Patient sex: M
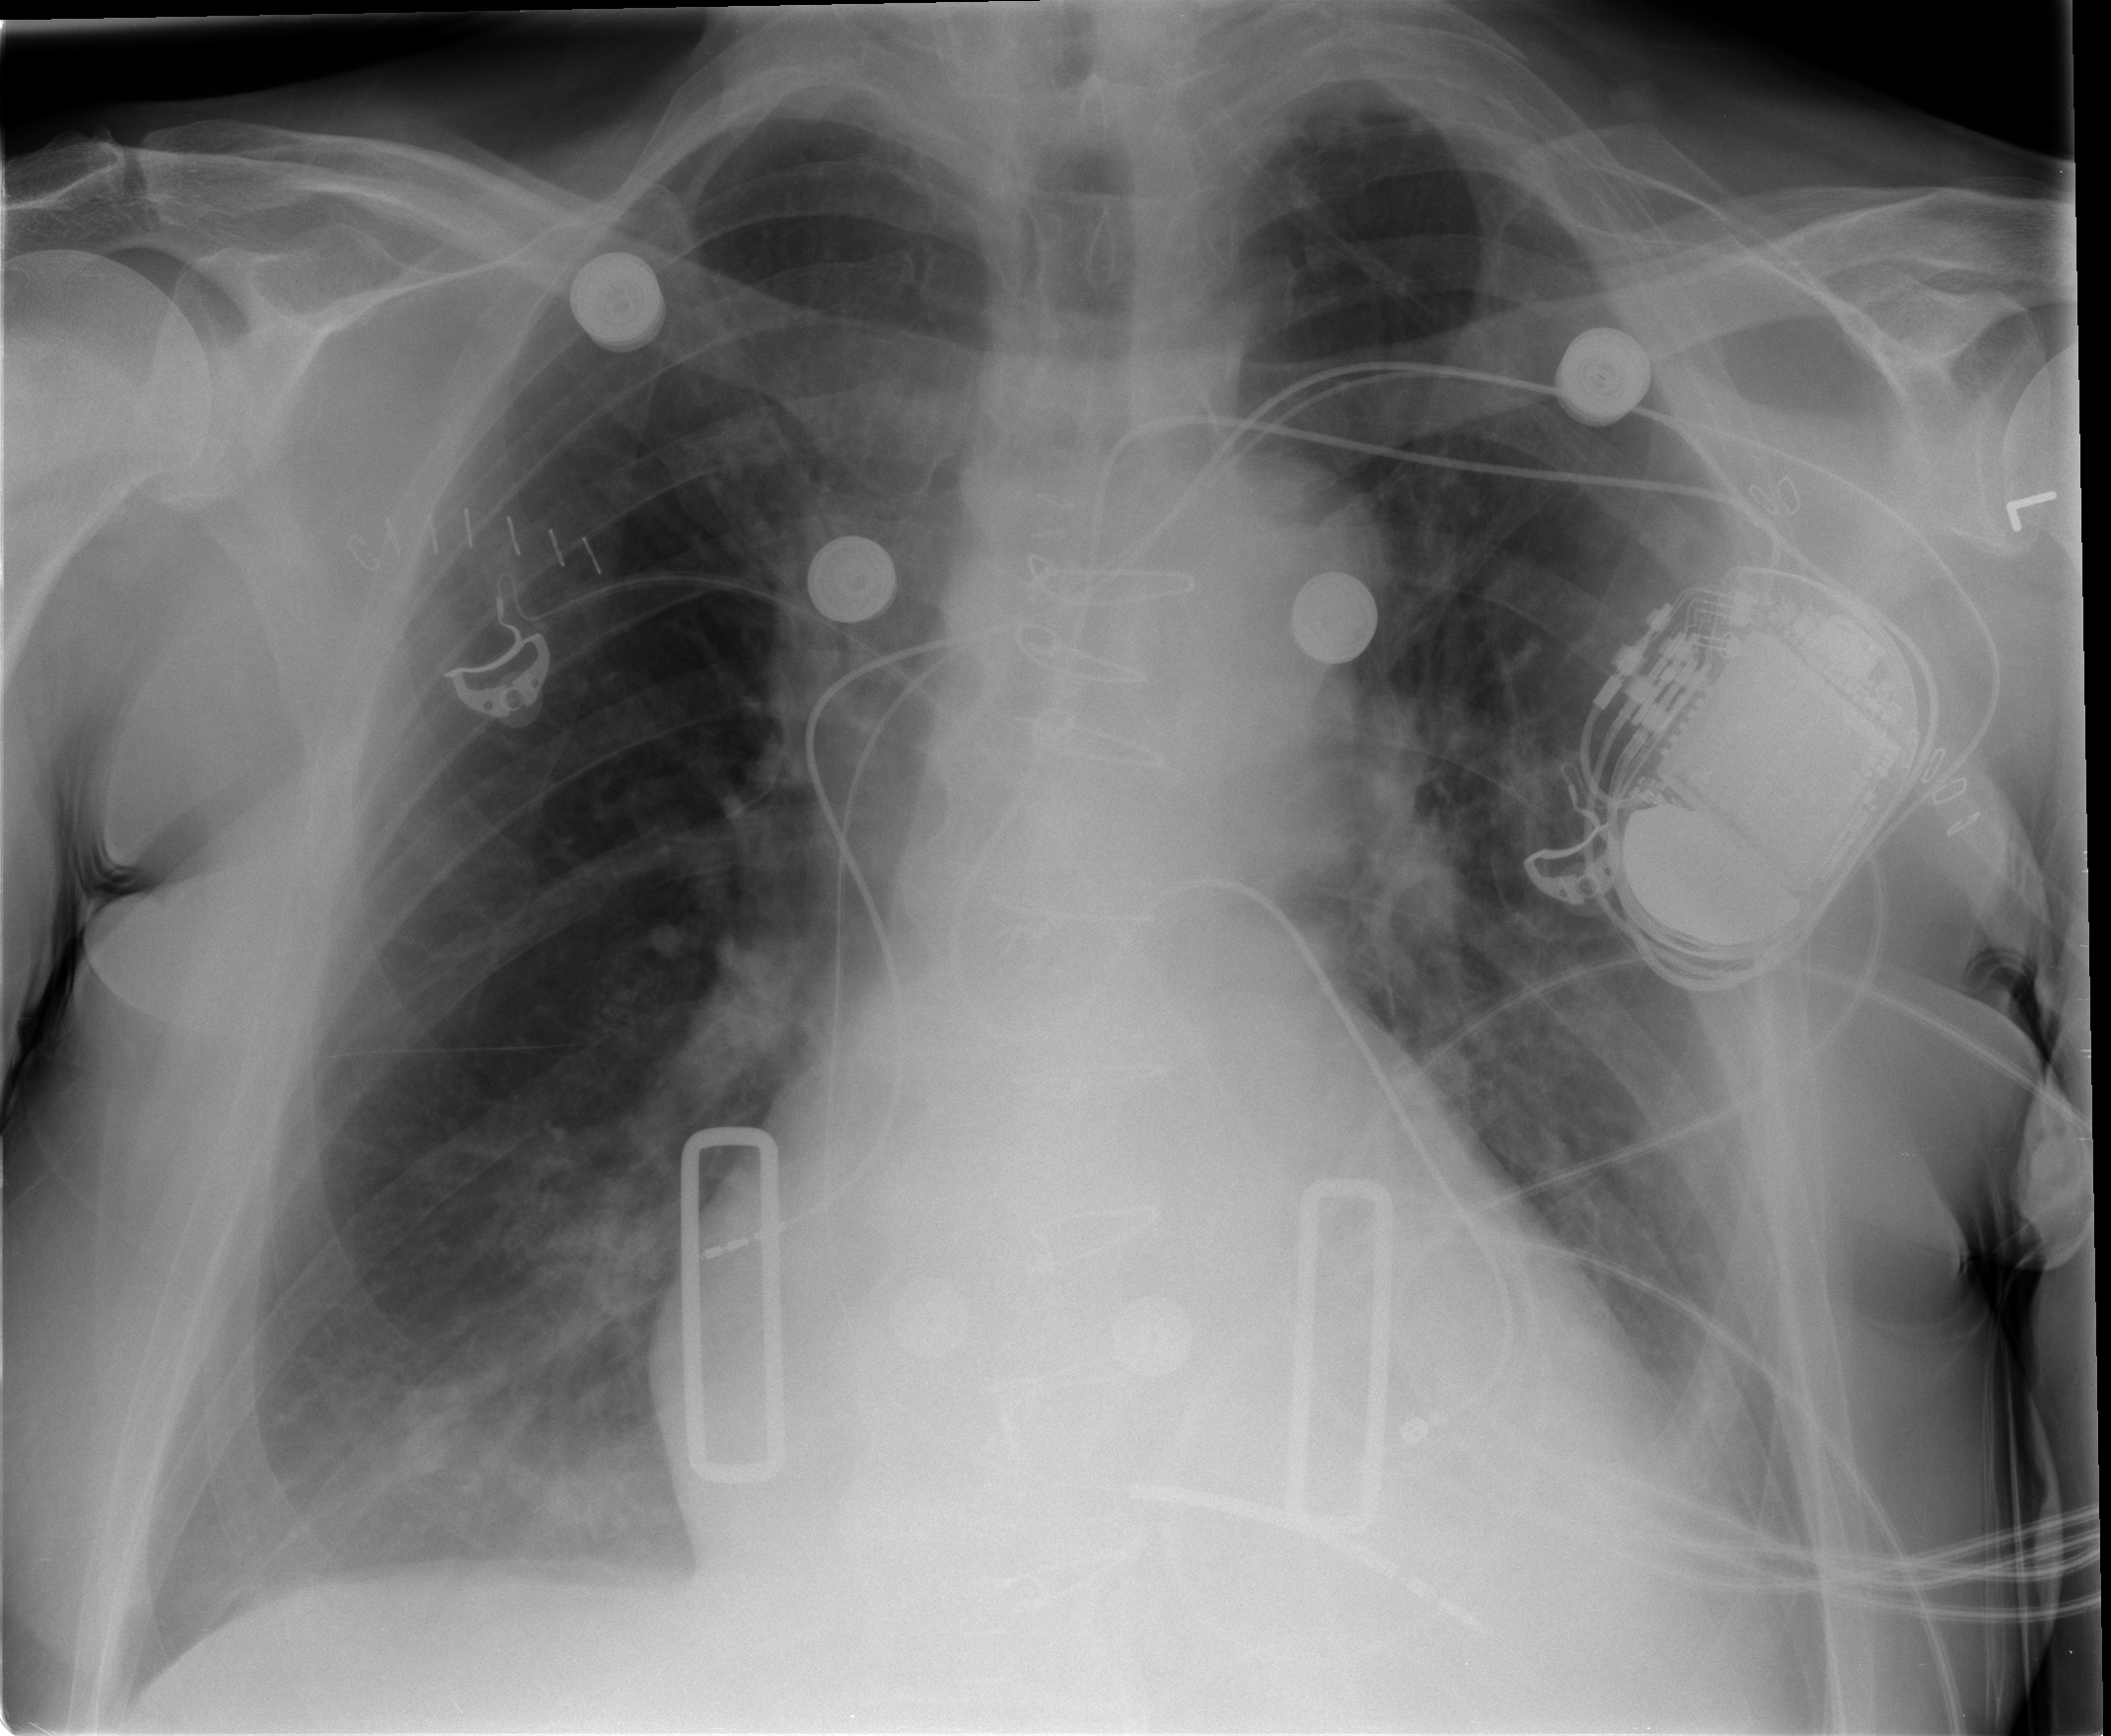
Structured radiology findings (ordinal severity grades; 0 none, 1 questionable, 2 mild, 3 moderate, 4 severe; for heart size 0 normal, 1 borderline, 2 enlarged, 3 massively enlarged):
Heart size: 1
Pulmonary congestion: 0
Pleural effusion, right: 0
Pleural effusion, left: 1
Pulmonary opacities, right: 0
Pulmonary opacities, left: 0
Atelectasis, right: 1
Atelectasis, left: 1